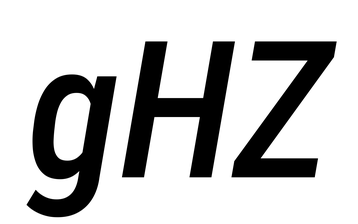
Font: Roboto-Italic_Condensed_Medium_Italic